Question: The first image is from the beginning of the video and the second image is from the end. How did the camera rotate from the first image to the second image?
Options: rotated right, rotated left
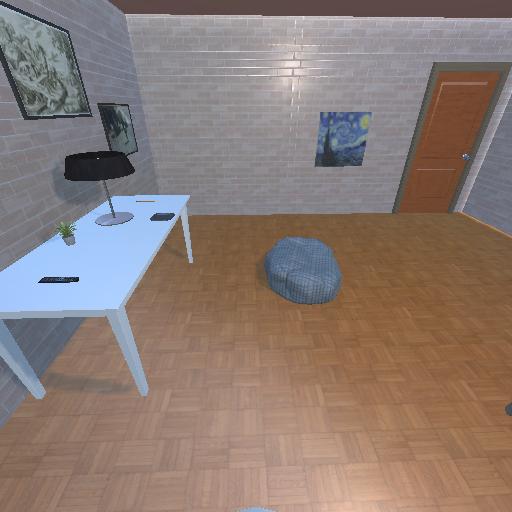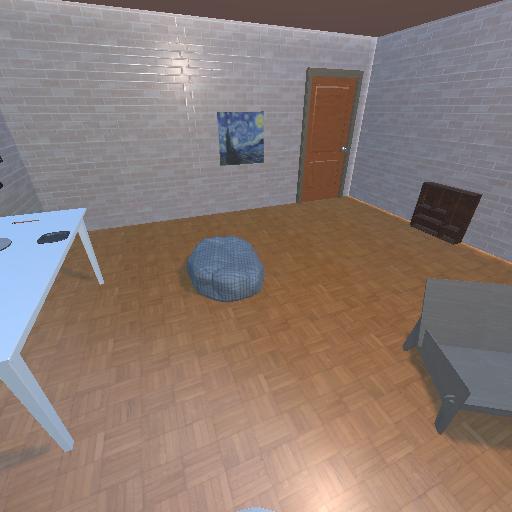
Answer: rotated right